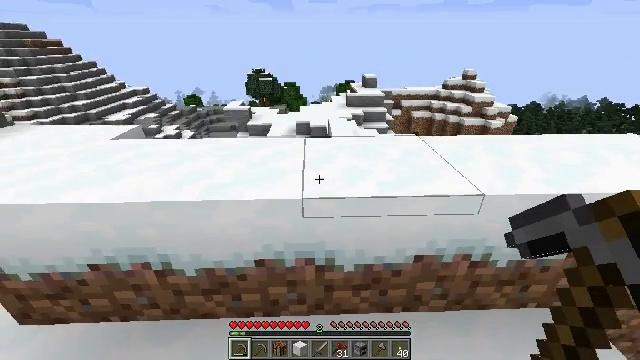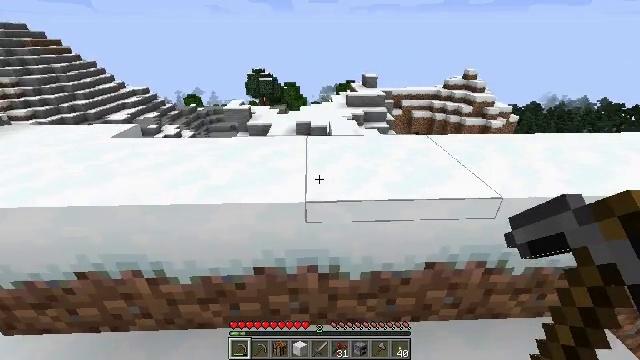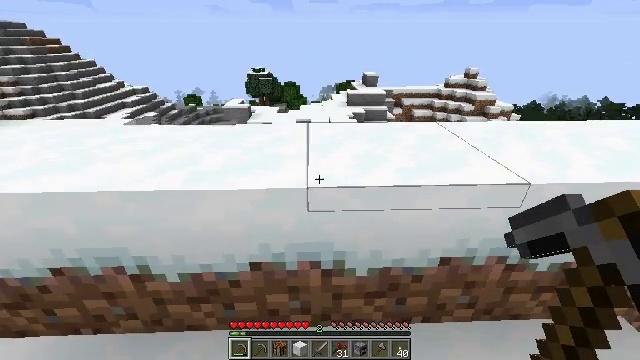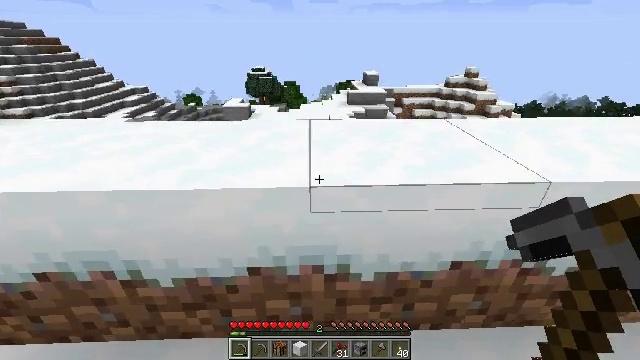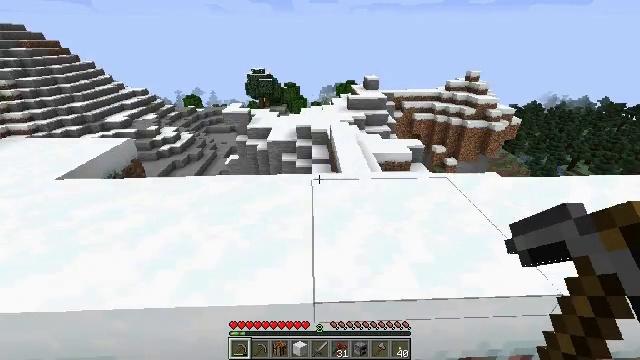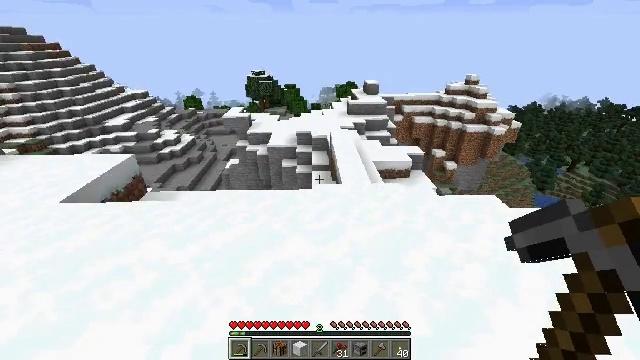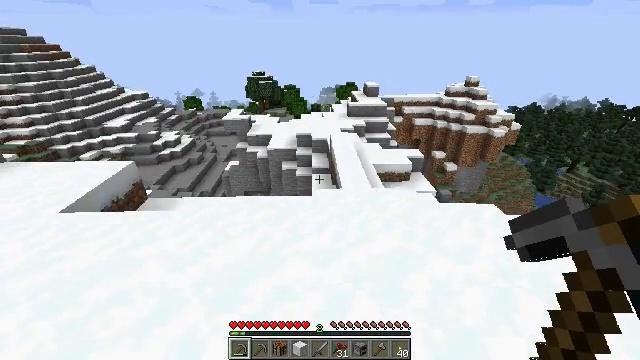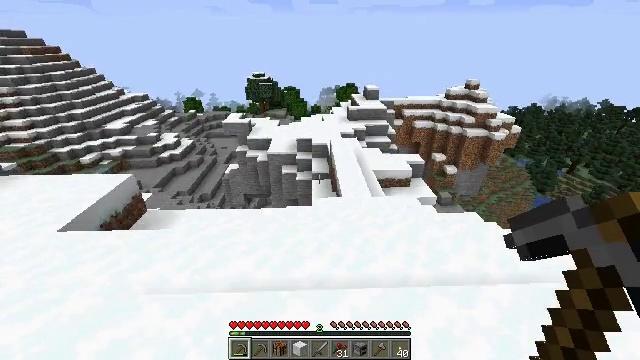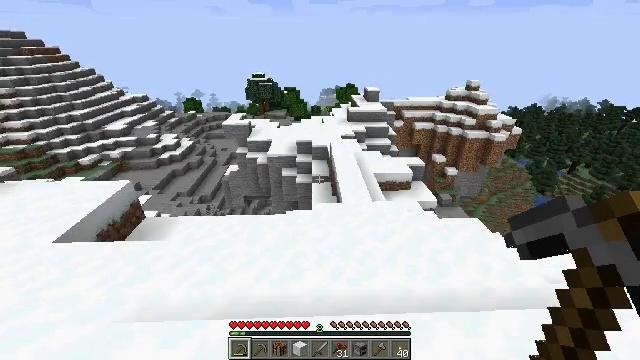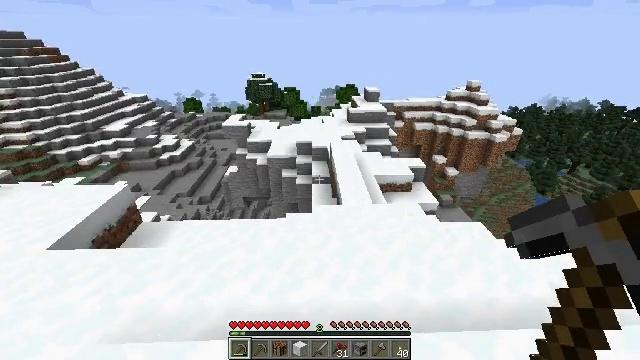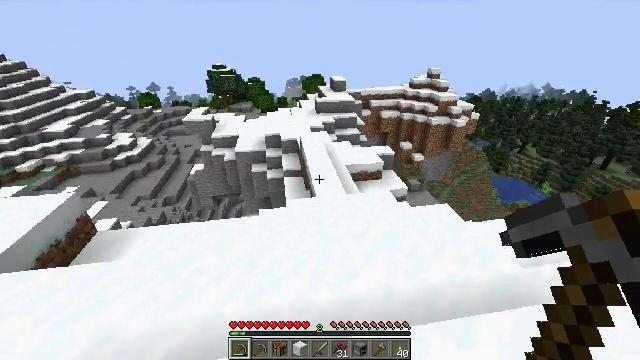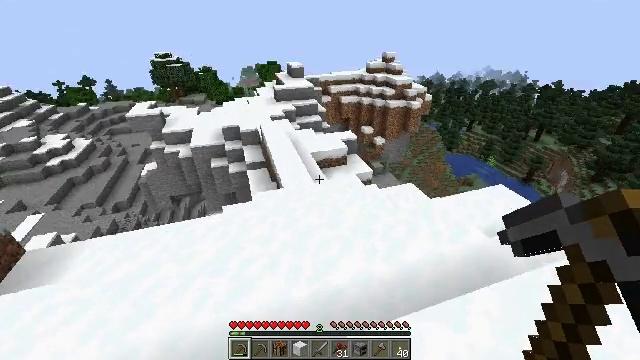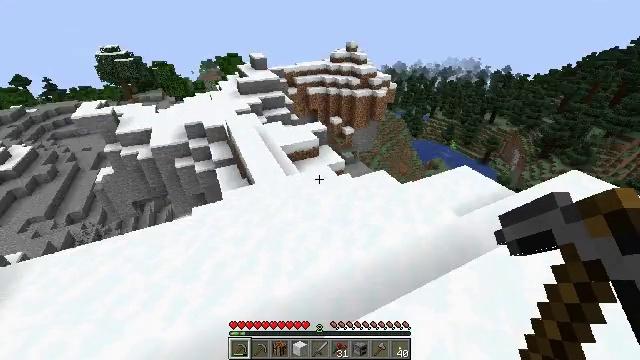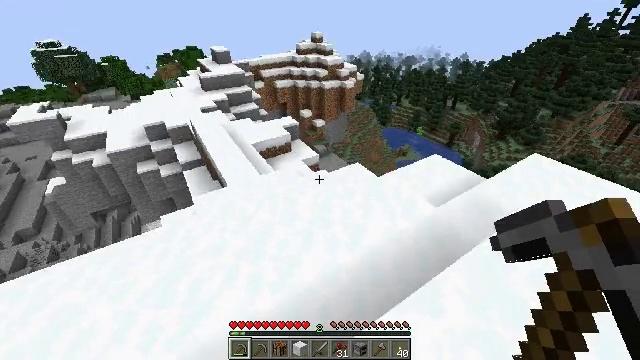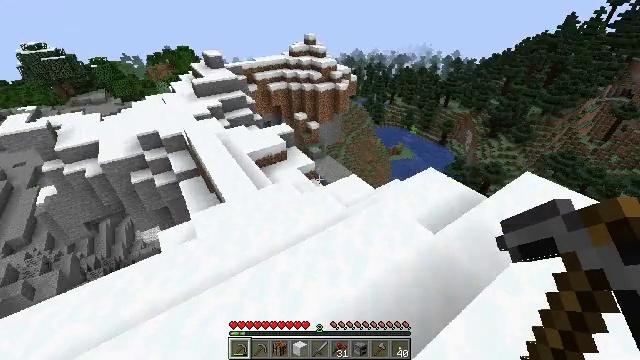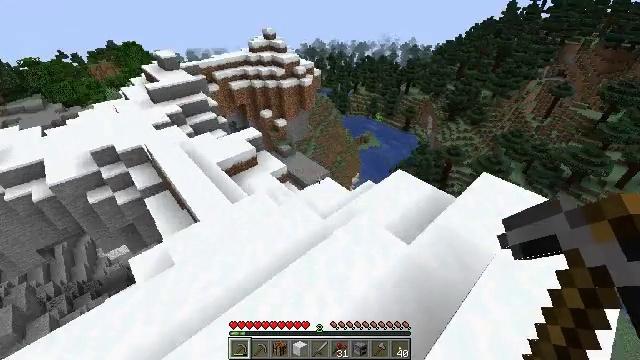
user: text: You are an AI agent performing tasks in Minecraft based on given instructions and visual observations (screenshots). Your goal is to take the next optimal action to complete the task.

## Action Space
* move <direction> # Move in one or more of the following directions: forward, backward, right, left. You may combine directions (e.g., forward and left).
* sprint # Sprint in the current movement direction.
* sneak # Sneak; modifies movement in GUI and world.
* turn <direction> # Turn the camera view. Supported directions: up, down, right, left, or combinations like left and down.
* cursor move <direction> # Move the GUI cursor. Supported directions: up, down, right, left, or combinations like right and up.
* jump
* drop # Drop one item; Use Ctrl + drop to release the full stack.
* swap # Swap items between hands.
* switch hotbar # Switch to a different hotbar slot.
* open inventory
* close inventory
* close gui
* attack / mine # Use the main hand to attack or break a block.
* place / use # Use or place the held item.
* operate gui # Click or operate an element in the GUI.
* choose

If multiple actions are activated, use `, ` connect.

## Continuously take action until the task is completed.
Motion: motion action
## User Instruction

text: Mine grass block from the ground.
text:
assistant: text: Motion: move forward
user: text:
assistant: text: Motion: move forward
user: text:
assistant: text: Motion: move forward, jump
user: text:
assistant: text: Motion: move forward, jump
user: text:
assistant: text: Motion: move forward, jump
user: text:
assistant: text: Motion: move forward, jump
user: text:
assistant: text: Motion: move forward, jump
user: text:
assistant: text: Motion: move forward
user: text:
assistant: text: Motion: move forward
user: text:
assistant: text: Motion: move forward, turn right and down
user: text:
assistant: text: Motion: move forward, turn right and down
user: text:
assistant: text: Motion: move forward, turn right and down
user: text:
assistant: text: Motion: move forward, turn right and down, jump
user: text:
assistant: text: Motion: move forward, turn right, jump
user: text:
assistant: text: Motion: move forward, turn right and down, jump
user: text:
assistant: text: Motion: move forward, turn right and down
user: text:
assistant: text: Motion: move forward, turn right and down
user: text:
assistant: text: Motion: turn right and down
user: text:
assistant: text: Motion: turn right and down
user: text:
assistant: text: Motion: turn right
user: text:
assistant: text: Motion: turn right
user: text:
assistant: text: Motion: move forward
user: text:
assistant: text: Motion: move forward
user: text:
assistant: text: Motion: move forward
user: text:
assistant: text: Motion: move forward
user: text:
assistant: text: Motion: move forward
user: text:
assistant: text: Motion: move forward
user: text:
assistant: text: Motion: move forward
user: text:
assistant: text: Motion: move forward
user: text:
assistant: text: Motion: move forward